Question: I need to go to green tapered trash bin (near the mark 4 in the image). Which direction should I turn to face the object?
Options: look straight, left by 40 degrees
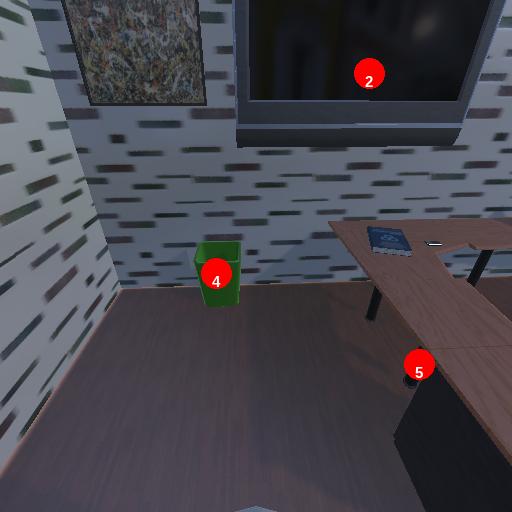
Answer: look straight